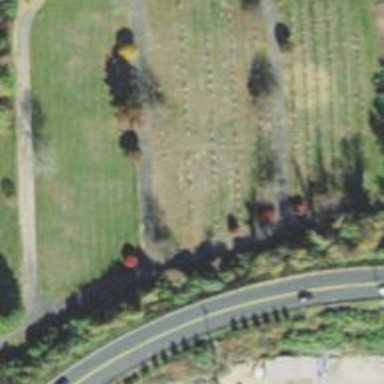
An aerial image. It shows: Cemetery area categorized as cemetery.